Question: I'm using paho MQTT library in my project.

And when I build the project on simulator , I got the following errors.
'duplicate symbol _client_version_eye in: /Users/xieweizhi/Library/Developer/Xcode/DerivedData/mgiosapp-bctgnqpjhalyqageaduowfwrsrkh/Build/Intermediates/mgiosapp.build/Debug-iphonesimulator/mgiosapp.build/Objects-normal/i386/MQTTClient.o /Users/xieweizhi/Library/Developer/Xcode/DerivedData/mgiosapp-bctgnqpjhalyqageaduowfwrsrkh/Build/Intermediates/mgiosapp.build/Debug-iphonesimulator/mgiosapp.build/Objects-normal/i386/MQTTAsync.o duplicate symbol _Log_levels in: /Users/xieweizhi/Library/Developer/Xcode/DerivedData/mgiosapp-bctgnqpjhalyqageaduowfwrsrkh/Build/Intermediates/mgiosapp.build/Debug-iphonesimulator/mgiosapp.build/Objects-normal/i386/MQTTPacket.o /Users/xieweizhi/Library/Developer/Xcode/DerivedData/mgiosapp-bctgnqpjhalyqageaduowfwrsrkh/Build/Intermediates/mgiosapp.build/Debug-iphonesimulator/mgiosapp.build/Objects-normal/i386/MQTTAsync.o duplicate symbol _Log_levels in: /Users/xieweizhi/Library/Developer/Xcode/DerivedData/mgiosapp-bctgnqpjhalyqageaduowfwrsrkh/Build/Intermediates/mgiosapp.build/Debug-iphonesimulator/mgiosapp.build/Objects-normal/i386/MQTTPacket.o /Users/xieweizhi/Library/Developer/Xcode/DerivedData/mgiosapp-bctgnqpjhalyqageaduowfwrsrkh/Build/Intermediates/mgiosapp.build/Debug-iphonesimulator/mgiosapp.build/Objects-normal/i386/MQTTProtocolClient.o duplicate symbol _Log_levels in: /Users/xieweizhi/Library/Developer/Xcode/DerivedData/mgiosapp-bctgnqpjhalyqageaduowfwrsrkh/Build/Intermediates/mgiosapp.build/Debug-iphonesimulator/mgiosapp.build/Objects-normal/i386/MQTTPacket.o /Users/xieweizhi/Library/Developer/Xcode/DerivedData/mgiosapp-bctgnqpjhalyqageaduowfwrsrkh/Build/Intermediates/mgiosapp.build/Debug-iphonesimulator/mgiosapp.build/Objects-normal/i386/Socket.o duplicate symbol _Log_levels in: /Users/xieweizhi/Library/Developer/Xcode/DerivedData/mgiosapp-bctgnqpjhalyqageaduowfwrsrkh/Build/Intermediates/mgiosapp.build/Debug-iphonesimulator/mgiosapp.build/Objects-normal/i386/MQTTPacket.o /Users/xieweizhi/Library/Developer/Xcode/DerivedData/mgiosapp-bctgnqpjhalyqageaduowfwrsrkh/Build/Intermediates/mgiosapp.build/Debug-iphonesimulator/mgiosapp.build/Objects-normal/i386/MQTTPersistence.o duplicate symbol _Log_levels in: /Users/xieweizhi/Library/Developer/Xcode/DerivedData/mgiosapp-bctgnqpjhalyqageaduowfwrsrkh/Build/Intermediates/mgiosapp.build/Debug-iphonesimulator/mgiosapp.build/Objects-normal/i386/MQTTPacket.o /Users/xieweizhi/Library/Developer/Xcode/DerivedData/mgiosapp-bctgnqpjhalyqageaduowfwrsrkh/Build/Intermediates/mgiosapp.build/Debug-iphonesimulator/mgiosapp.build/Objects-normal/i386/Thread.o duplicate symbol _Log_levels in: /Users/xieweizhi/Library/Developer/Xcode/DerivedData/mgiosapp-bctgnqpjhalyqageaduowfwrsrkh/Build/Intermediates/mgiosapp.build/Debug-iphonesimulator/mgiosapp.build/Objects-normal/i386/MQTTPacket.o /Users/xieweizhi/Library/Developer/Xcode/DerivedData/mgiosapp-bctgnqpjhalyqageaduowfwrsrkh/Build/Intermediates/mgiosapp.build/Debug-iphonesimulator/mgiosapp.build/Objects-normal/i386/MQTTProtocolOut.o ld: 25 duplicate symbols for architecture i386 clang: error: linker command failed with exit code 1 (use -v to see invocation)'
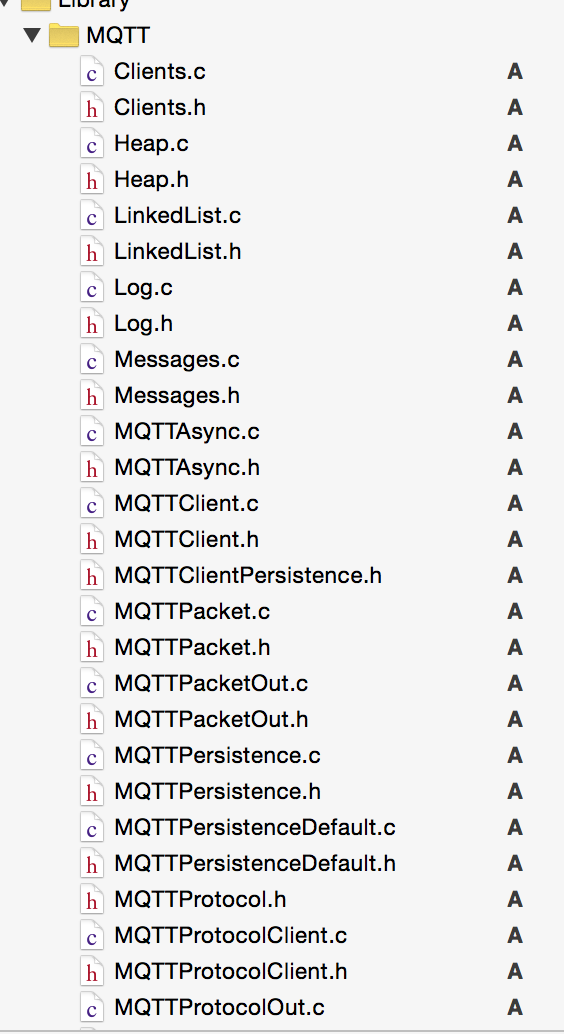
Answer: MQTTClient.c and MQTTAsync.c should not be included in the same project. They are used to build different libraries. Decide whether you want the blocking or async behaviour and use that file.